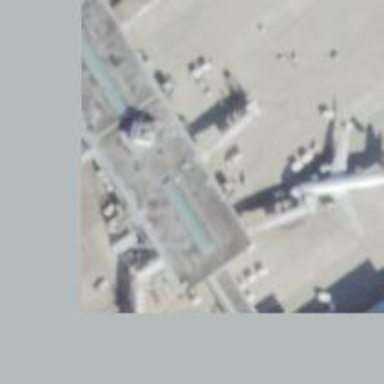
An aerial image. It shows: Airport gate.